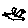
Label: bird